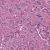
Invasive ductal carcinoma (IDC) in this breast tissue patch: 1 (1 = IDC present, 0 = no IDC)